Question: 'channels.join' is <URL> for bot users. I would like my RTM-using bot to listen to channels other than the one listed in the bot integration page.
I don't see a way to change the channels in the bot integration page:

Is this just a limitation of bots or am I missing something fundamental here?
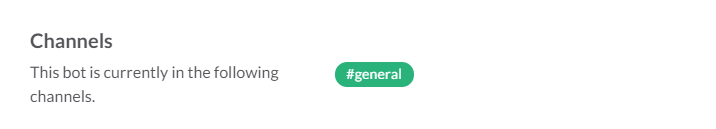
Answer: I had the same issue and wasnt sure why my bot was only listening to certain channels.
Your bot will need to be invited to each channel by a user. Run this command within the required channel in the Slack app to do so
'''
/invite @<your_bot_name>
'''
Once in the channel they should then be able to listen to events.